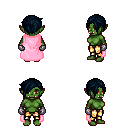
a pixel art fantasy rpg character, female body template, orc, green skin, pink cape, gold greaves, raven pixie cut hairstyle, metal gloves, four views (front, back, left, right), 2x2 character sprite sheet, small pixel art, hard edges, no anti-aliasing